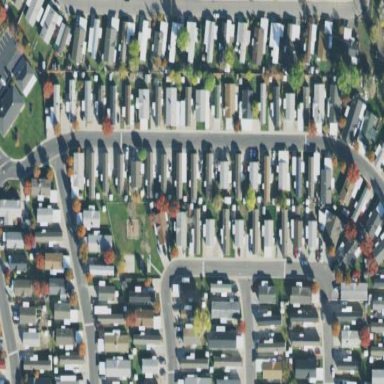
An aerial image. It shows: Residential area designated as mobile home park.